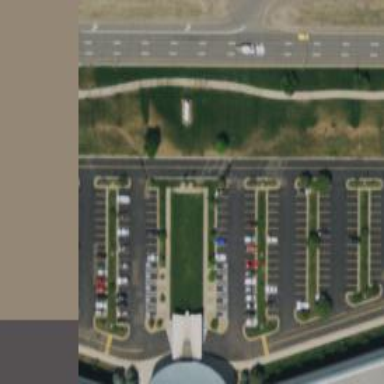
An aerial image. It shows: Parking space.